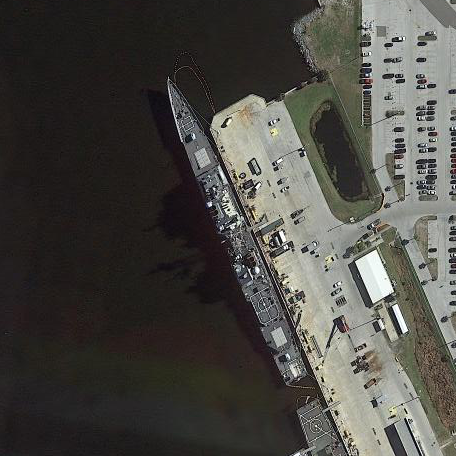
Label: Ticonderoga-class_cruiser